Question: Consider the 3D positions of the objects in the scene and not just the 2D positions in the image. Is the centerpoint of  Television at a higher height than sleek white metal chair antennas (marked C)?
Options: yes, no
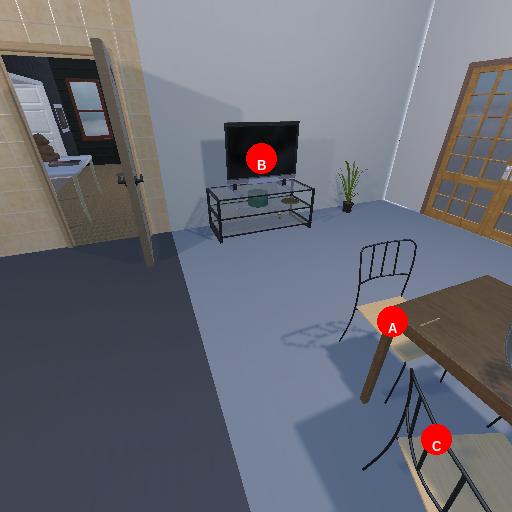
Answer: yes